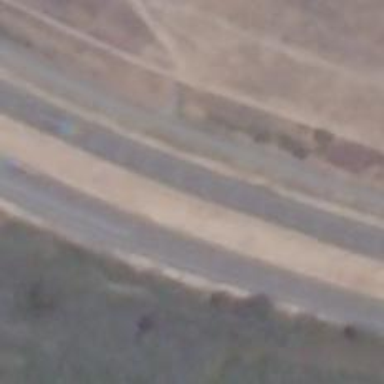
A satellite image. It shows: Motorway.